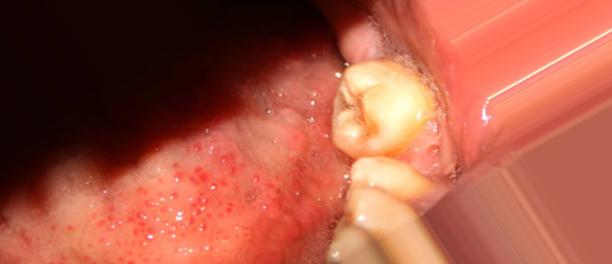
Condition: Caries